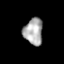
Tissue: skin
Cell type: Epithelial cells
Senescence score: 0.1629
Nuclear area (px): 494
Mean DAPI intensity: 170.121